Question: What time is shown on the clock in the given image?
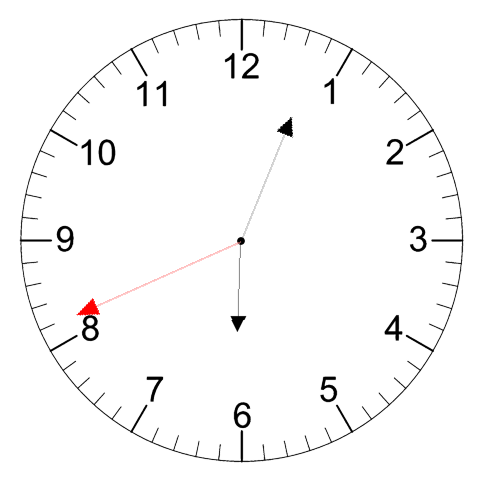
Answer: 06:03:41